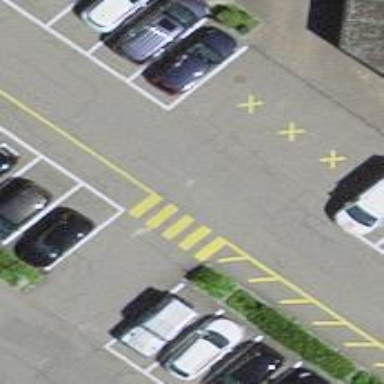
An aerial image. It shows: Uncontrolled zebra crossing on the road.